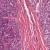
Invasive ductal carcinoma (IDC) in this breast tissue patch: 0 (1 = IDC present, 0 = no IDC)